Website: ulta-beauty
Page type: customer-info-address
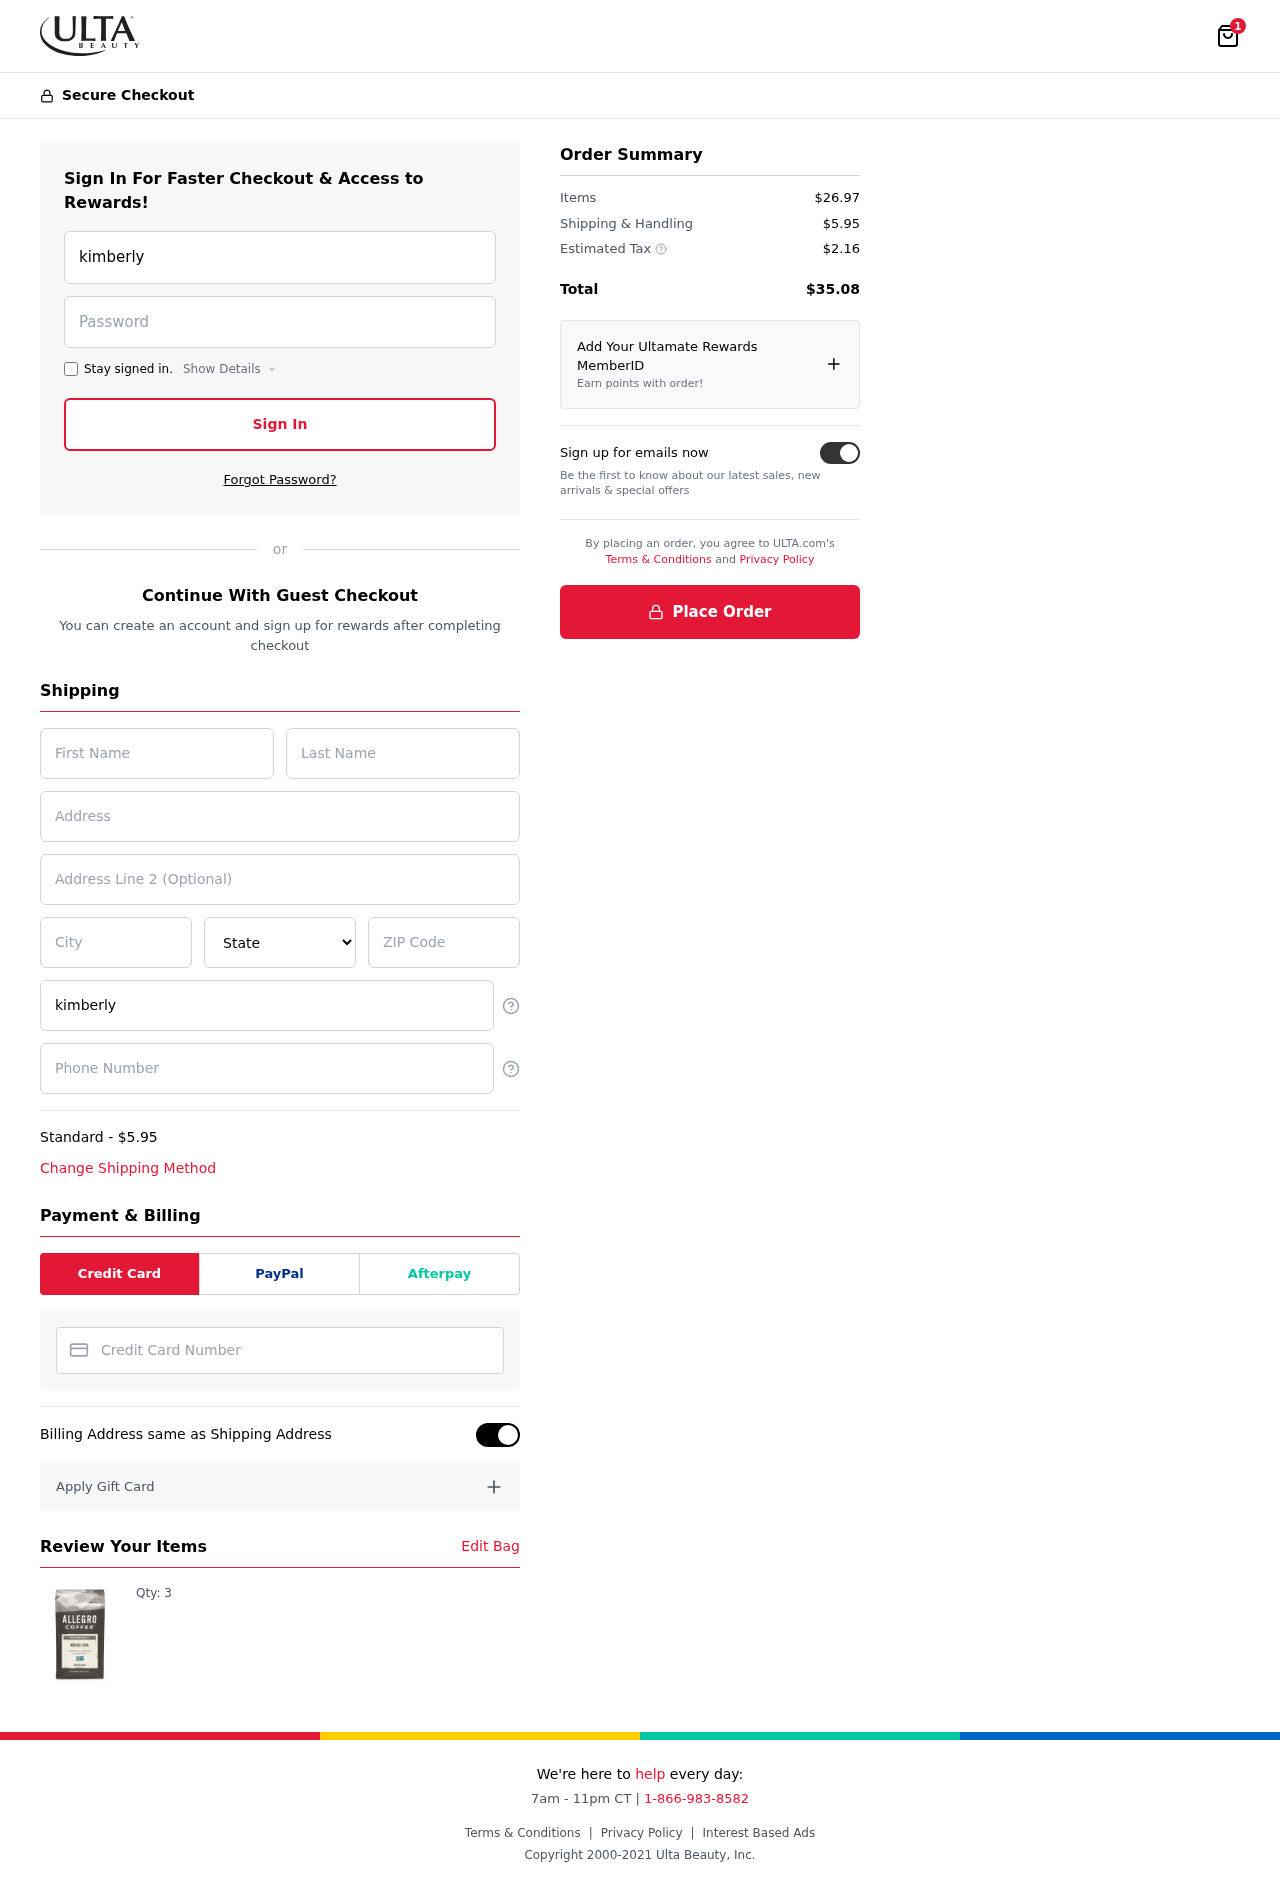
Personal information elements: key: PII_CARD_NUMBER
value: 4666 9742 6192 4446
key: PII_CITY
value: North Jamesmouth
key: PII_EMAIL
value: kimberly.barry@gmail.com
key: PII_FIRSTNAME
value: Kimberly
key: PII_LASTNAME
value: Barry
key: PII_PHONE
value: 9377660916
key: PII_POSTCODE
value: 71463
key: PII_STATE
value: AS
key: PII_STREET
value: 2626 Glenn Way Apt. 612
Product elements: key: PRODUCT1_QUANTITY
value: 3
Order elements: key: ORDER_NUM_ITEMS
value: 1
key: ORDER_SHIPPING_COST
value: $5.95
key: ORDER_ITEMS_TOTAL
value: $26.97
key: ORDER_SHIPPING_COST2
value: $5.95
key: ORDER_TAX
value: $2.16
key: ORDER_TOTAL
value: $35.08